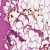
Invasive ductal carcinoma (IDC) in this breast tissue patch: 0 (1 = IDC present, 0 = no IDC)